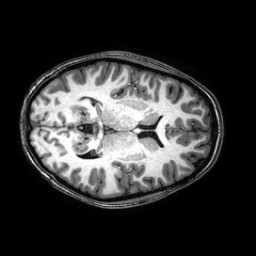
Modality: T1w
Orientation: axial
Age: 20
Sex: female